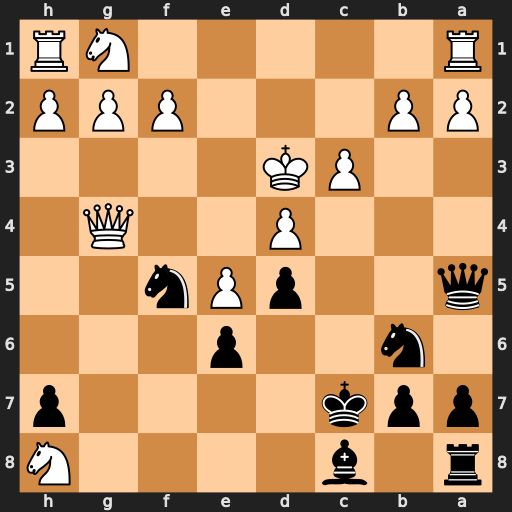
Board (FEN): r1b4N/ppk4p/1n2p3/q2pPn2/3P2Q1/2PK4/PP3PPP/R5NR
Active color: b
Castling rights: -
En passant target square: -
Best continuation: Qb5+ Kc2 Nc4